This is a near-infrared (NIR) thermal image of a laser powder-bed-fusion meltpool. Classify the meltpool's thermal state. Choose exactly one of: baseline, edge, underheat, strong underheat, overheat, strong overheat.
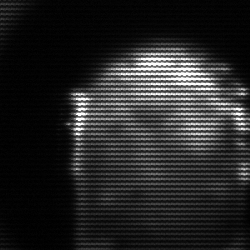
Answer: baseline